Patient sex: M
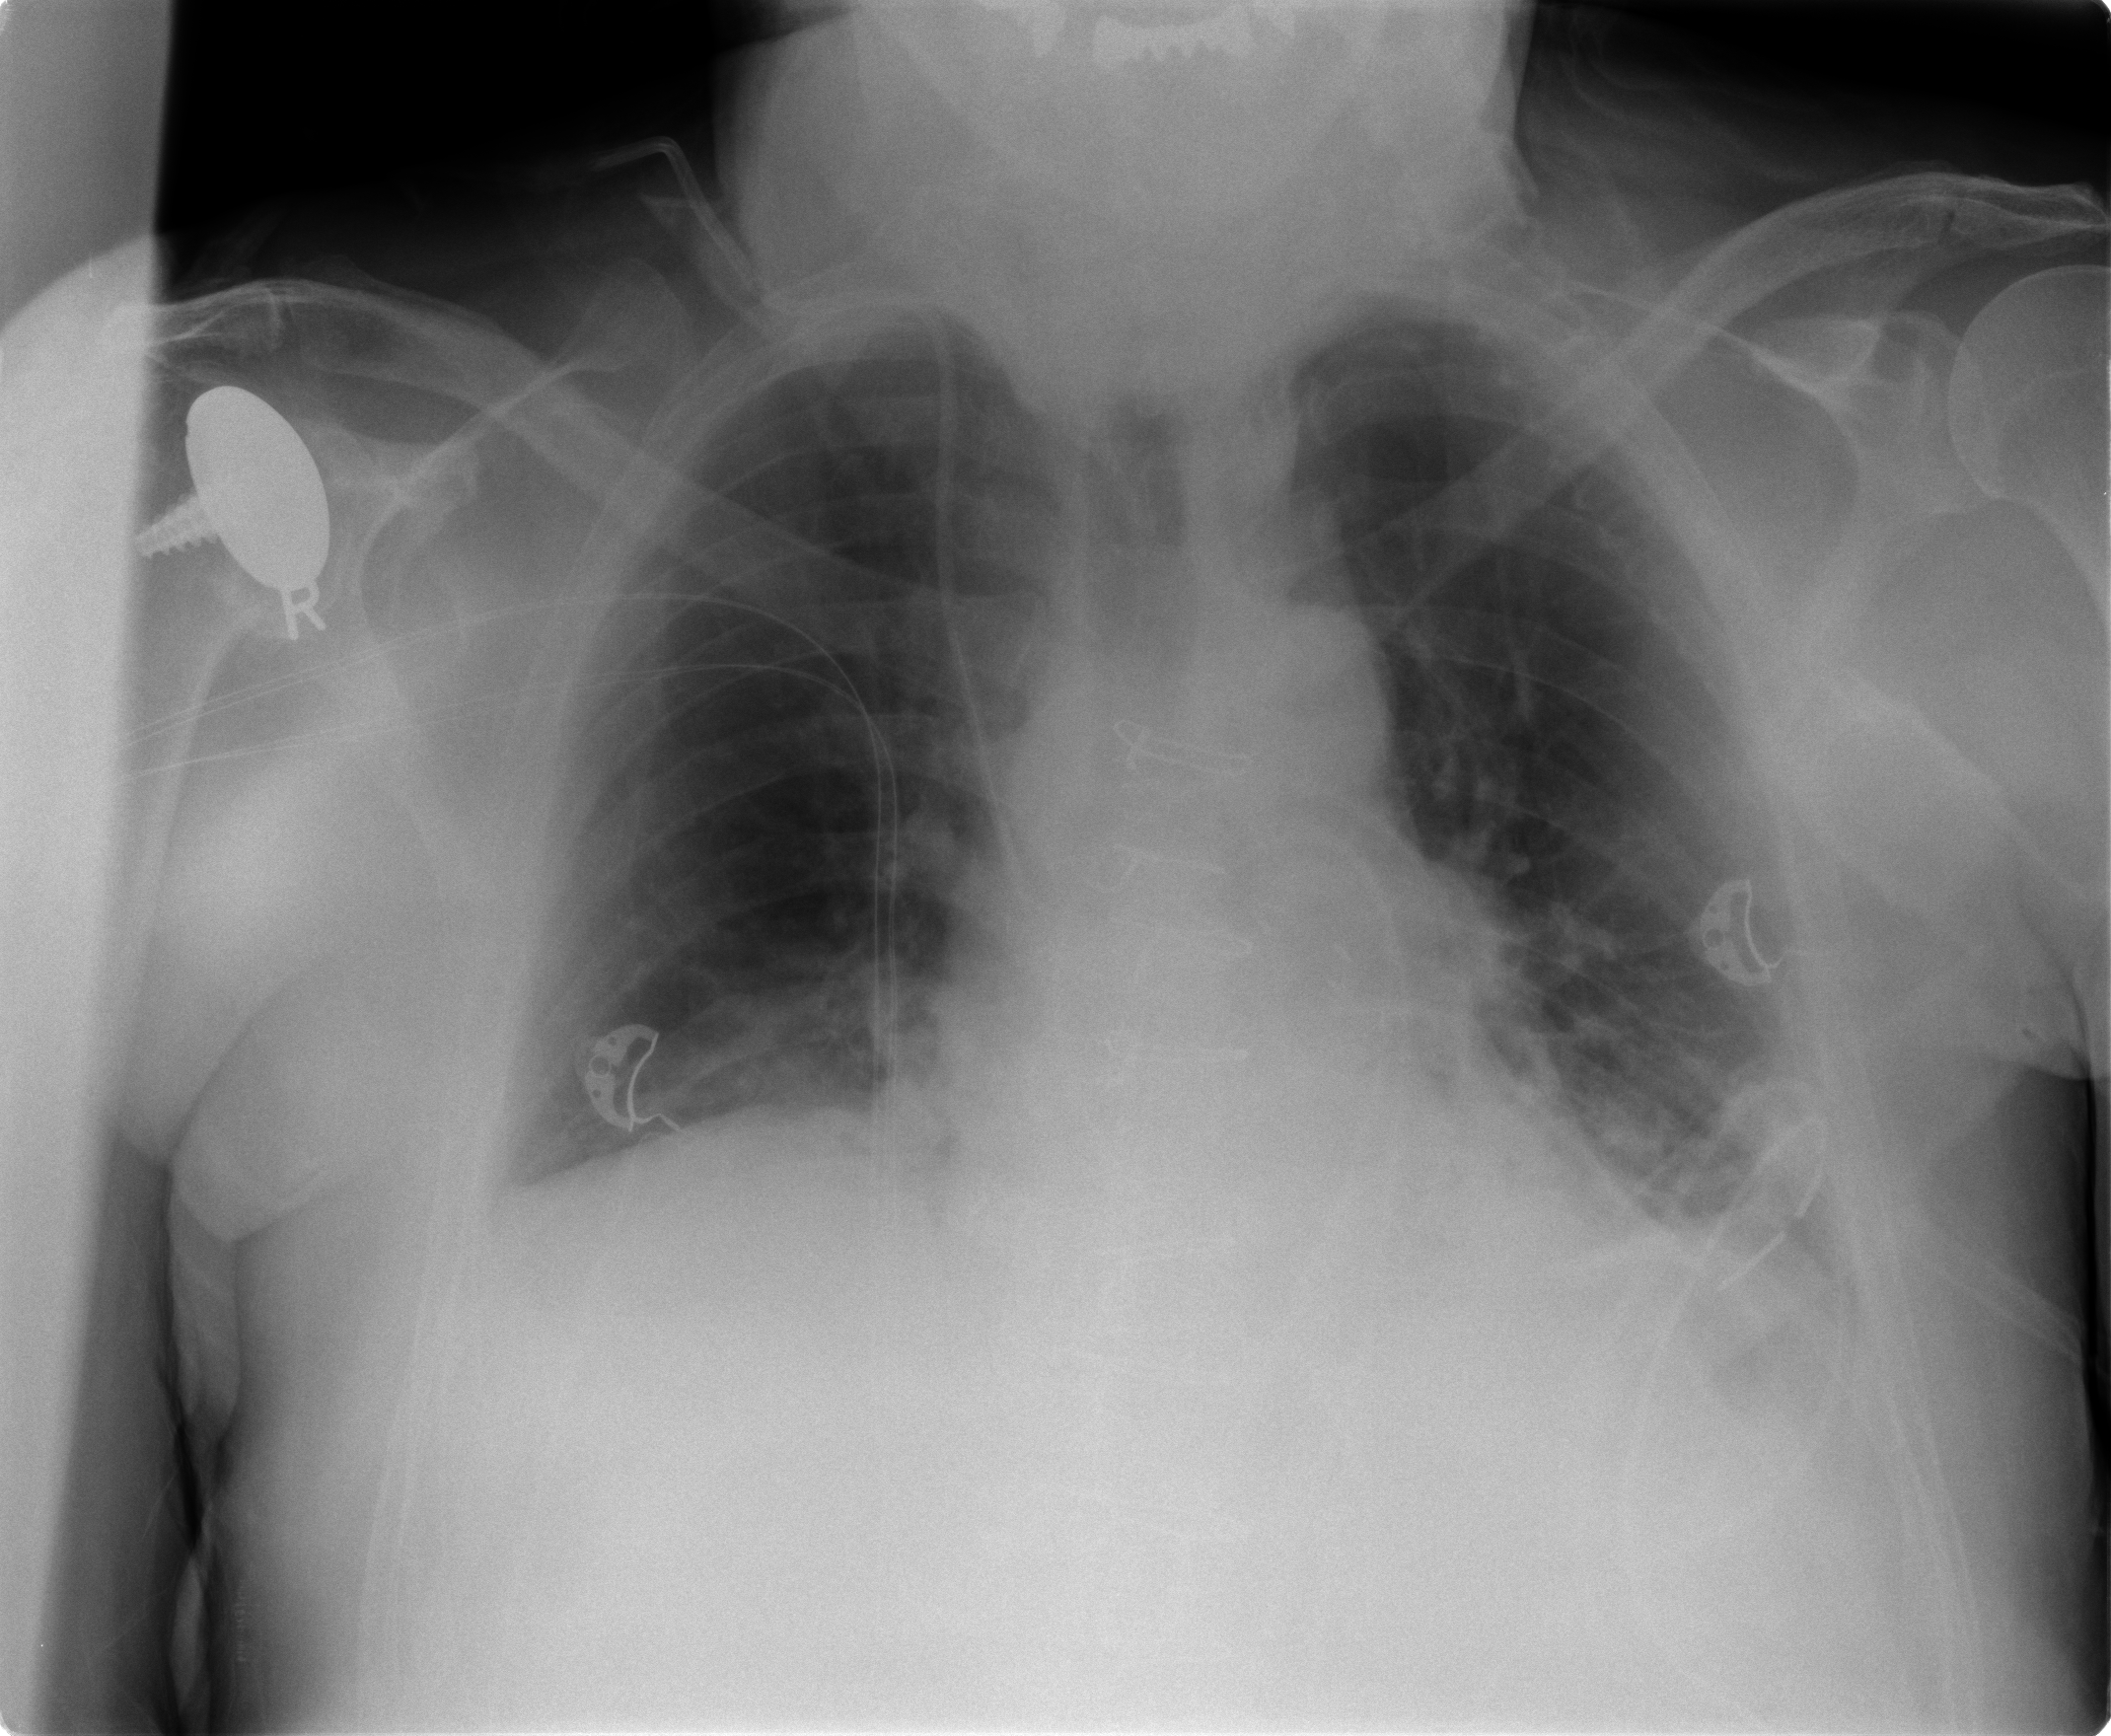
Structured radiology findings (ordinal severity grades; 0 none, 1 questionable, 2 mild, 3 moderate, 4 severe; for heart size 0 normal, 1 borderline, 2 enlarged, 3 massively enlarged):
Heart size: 0
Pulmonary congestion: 2
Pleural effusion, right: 2
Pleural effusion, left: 2
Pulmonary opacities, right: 0
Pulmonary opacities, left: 0
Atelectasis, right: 2
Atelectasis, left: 1